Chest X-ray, PA view. Patient: 31 years old, sex F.
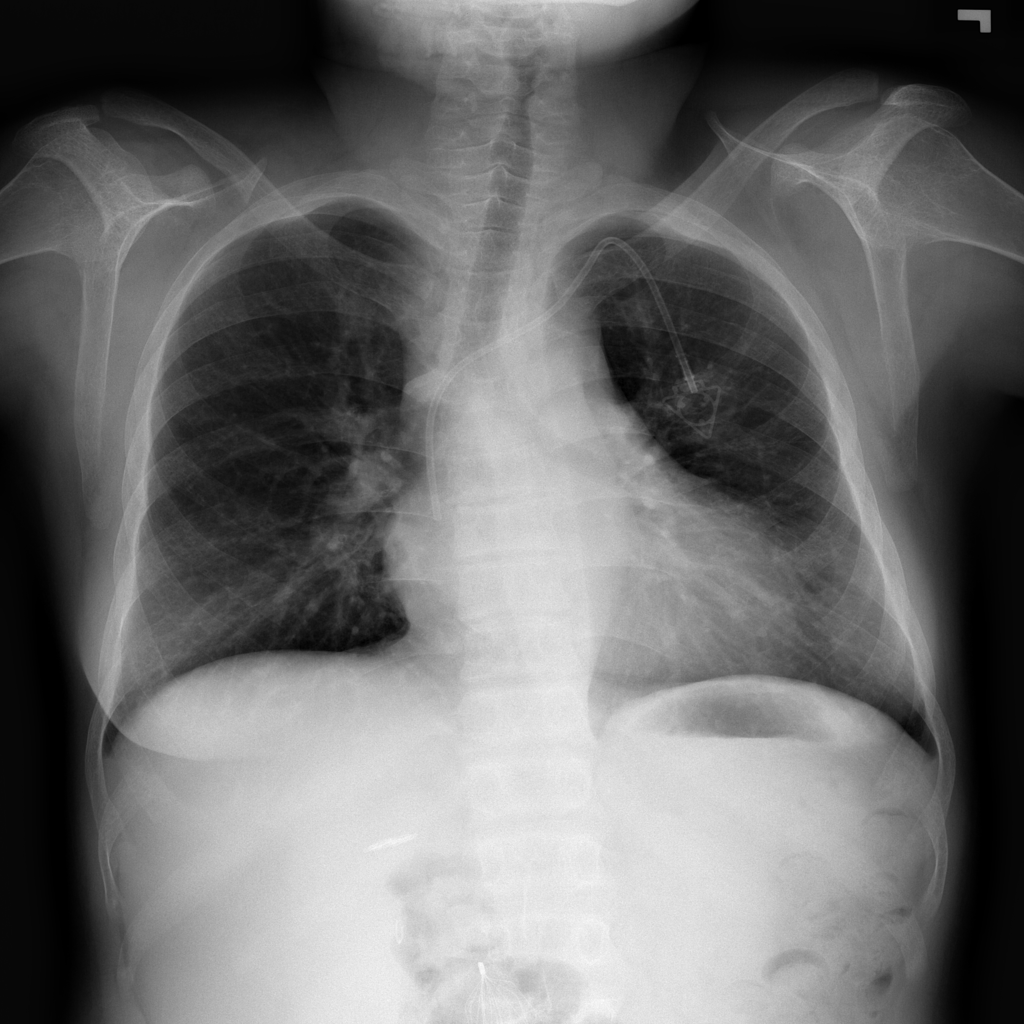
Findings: No Finding